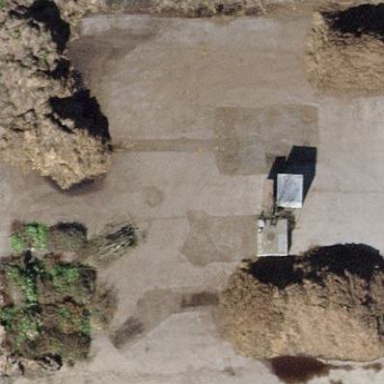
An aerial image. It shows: Waste transfer station.